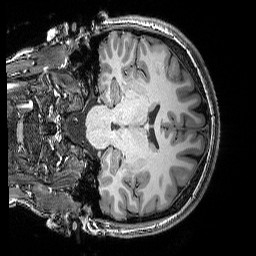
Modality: T1w
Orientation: coronal
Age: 24
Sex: female
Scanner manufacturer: siemens
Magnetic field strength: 3 T
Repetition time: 2.25 s
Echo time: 0.00418 s